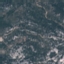
Land use / land cover: HerbaceousVegetation